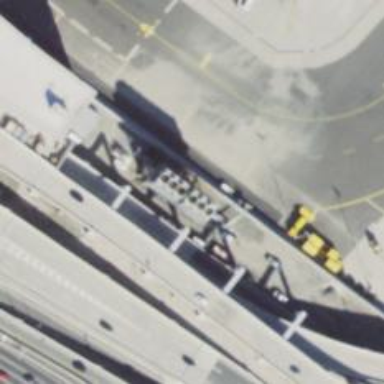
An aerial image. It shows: Asphalt road with bridge and building passage tunnel. The road is tertiary link.